Question: How might I go about changing the color of a 'JOptionPane's border'?
Here is a screenshot of the border I am talking about:

That blue border is what I am trying to get rid of.
I tried to set 'UIManager.put("OptionPane.border", new BorderFactory...)'for LookAndFeel but that changed the inside border, not the outermost one.
I need to get rid of that blue border.
Any ideas?
-Mark
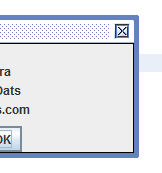
Answer: Read the 'JOptionPane API'. It shows you how to create a JOption pane manually so that you have access to the JDialog. Once you have the JDialog you can remove the Border the same way you did in your last question:
<URL>